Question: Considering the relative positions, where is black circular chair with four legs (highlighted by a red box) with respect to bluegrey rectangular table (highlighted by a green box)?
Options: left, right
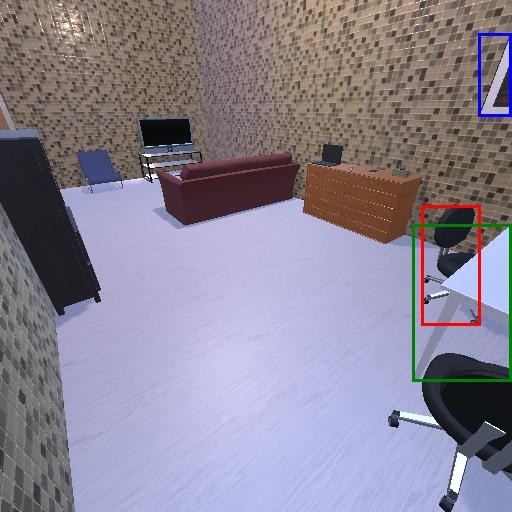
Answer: left